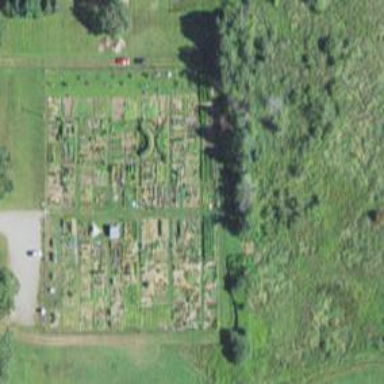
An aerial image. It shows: Area designated for allotments.